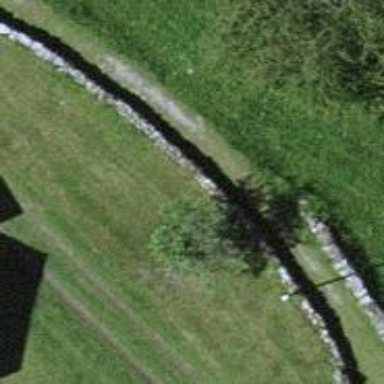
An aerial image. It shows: Dry stone wall barrier.